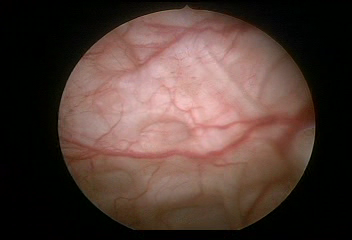
Modality: WLC
Class: Normal mucosa
Bladder cancer association: No